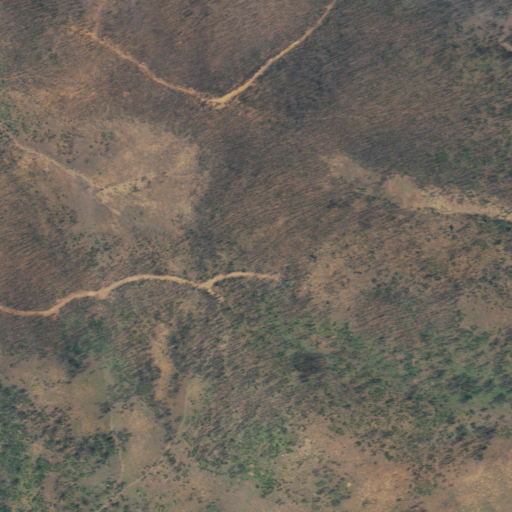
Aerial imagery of mountain in California named Black Mountain containing only grassland